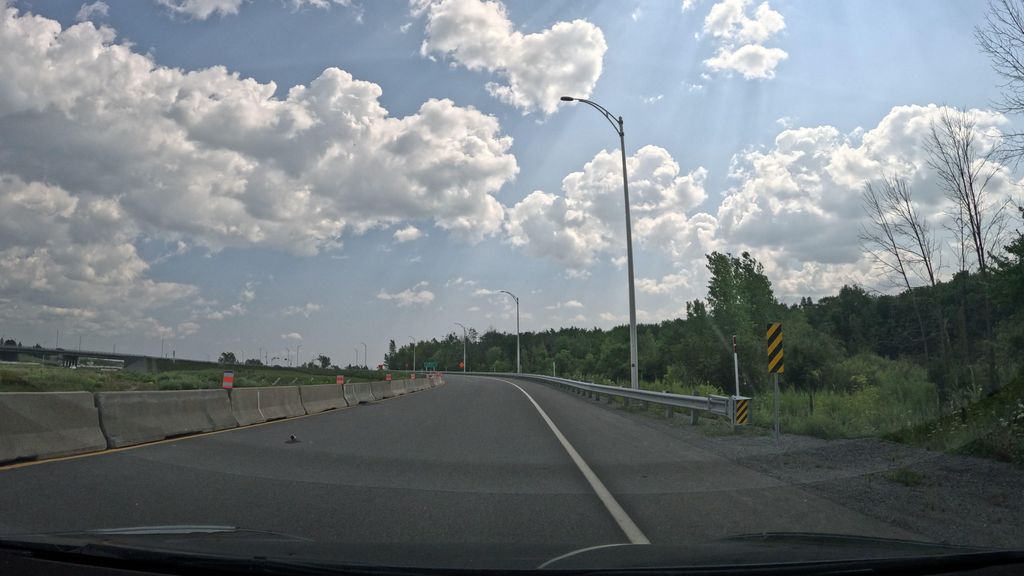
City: montreal